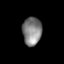
Tissue: skin
Cell type: T cells
Senescence score: 0.2702
Nuclear area (px): 535
Mean DAPI intensity: 128.002